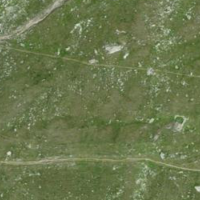
EUNIS habitat code: 26
Species observed at this site:
Corvus corone
Linaria cannabina
Chloris chloris
Anthus spinoletta
Sturnus vulgaris
Streptopelia decaocto
Corvus frugilegus
Corvus cornix
Passer domesticus
Fringilla coelebs
Buteo buteo
Prunella collaris
Coloeus monedula
Carduelis carduelis
Columba palumbus
Turdus merula
Tachymarptis melba
Cuculus canorus
Hirundo rustica
Columba oenas
Pica pica
Phoenicurus ochruros
Columba livia
Passer italiae
Pyrrhocorax graculus
Corvus corax
Motacilla alba
Delichon urbicum